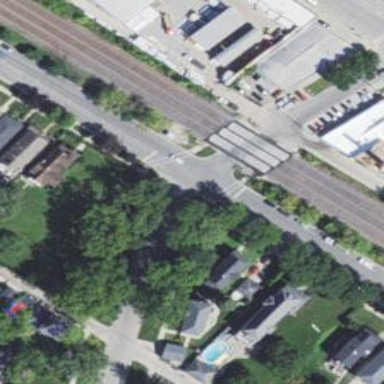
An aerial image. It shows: Crossing for the railway.